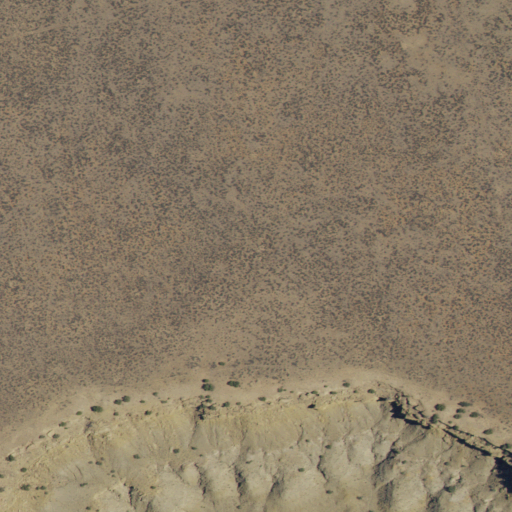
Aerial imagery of mountain in New Mexico named Black Mountain containing only shrub